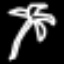
Label: palm tree